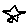
Label: star